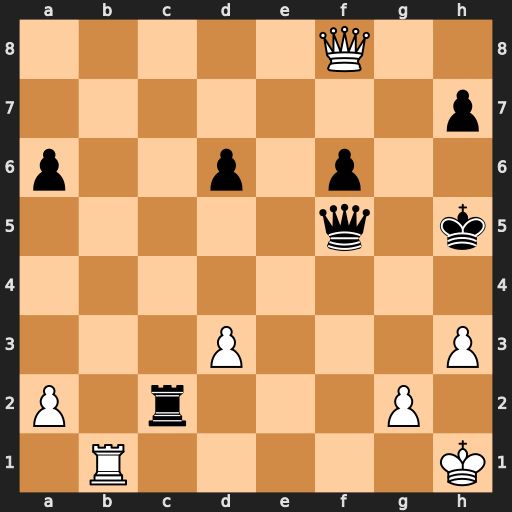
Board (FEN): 5Q2/7p/p2p1p2/5q1k/8/3P3P/P1r3P1/1R5K
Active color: w
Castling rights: -
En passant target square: -
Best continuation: g4+ Kg5 gxf5